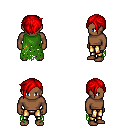
a pixel art fantasy rpg character, male body template, human, dark skin, green tattered cape, gold greaves, red pixie cut hairstyle, four views (front, back, left, right), 2x2 character sprite sheet, small pixel art, hard edges, no anti-aliasing